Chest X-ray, PA view. Patient: 75 years old, sex F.
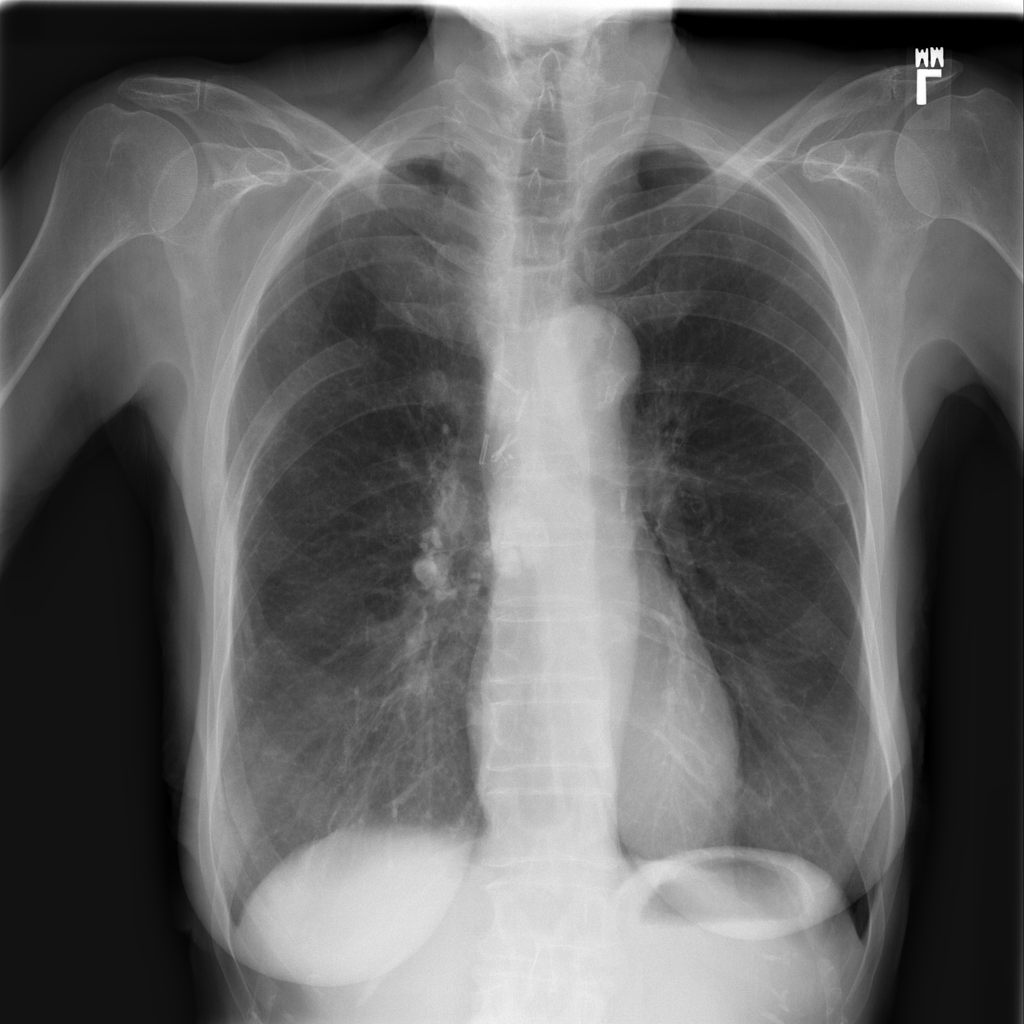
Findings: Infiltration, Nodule